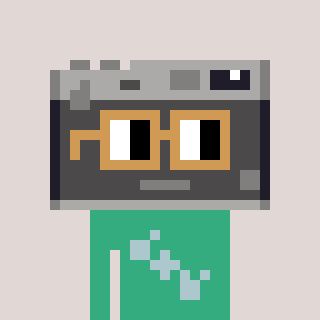
a pixel art character with square brown glasses, a camera-shaped head and a teal-colored body on a warm background